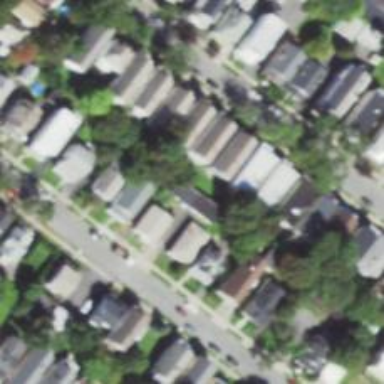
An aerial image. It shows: Neighborhood.